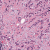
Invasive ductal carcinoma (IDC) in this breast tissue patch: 1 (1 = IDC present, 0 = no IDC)